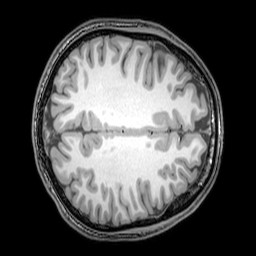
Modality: T1w
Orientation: axial
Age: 24
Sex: male
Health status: healthy
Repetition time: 0.081 s
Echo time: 0.037 s